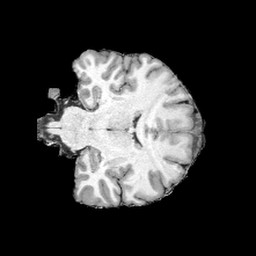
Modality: UNIT1
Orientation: coronal